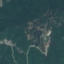
Label: Forest